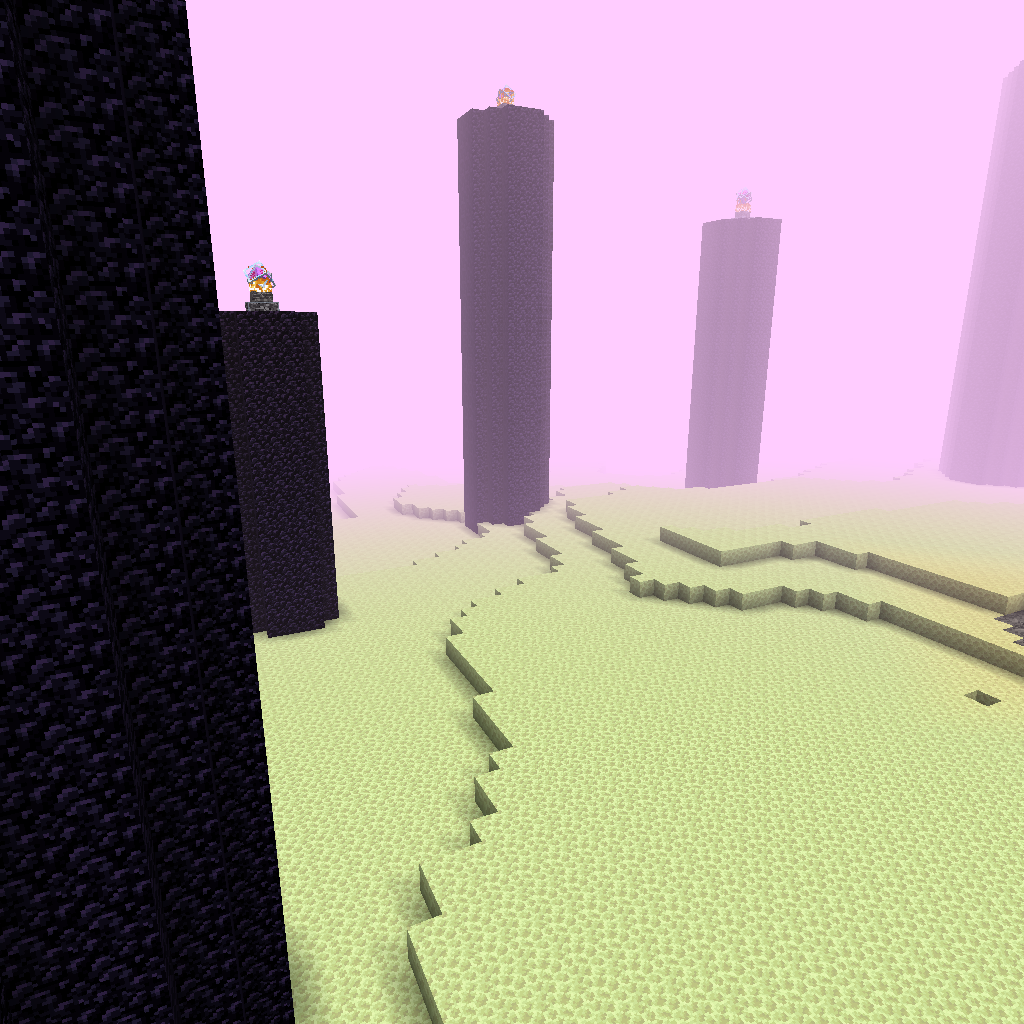
obsidian towers in the end dimension